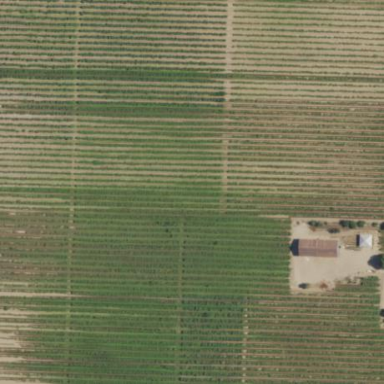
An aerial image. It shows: Vineyard.